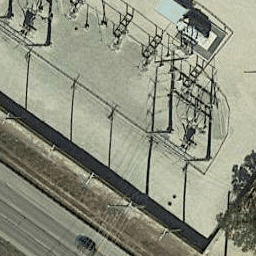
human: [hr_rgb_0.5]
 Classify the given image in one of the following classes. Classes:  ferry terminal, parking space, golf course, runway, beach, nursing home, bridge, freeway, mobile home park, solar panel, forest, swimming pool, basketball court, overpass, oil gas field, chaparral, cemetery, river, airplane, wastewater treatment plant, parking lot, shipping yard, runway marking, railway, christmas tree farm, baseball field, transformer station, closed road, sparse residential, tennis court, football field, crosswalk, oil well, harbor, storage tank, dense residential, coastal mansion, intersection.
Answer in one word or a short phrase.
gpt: transformer station